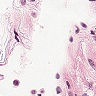
Metastatic tissue present: no